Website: crate-barrel
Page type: receipt
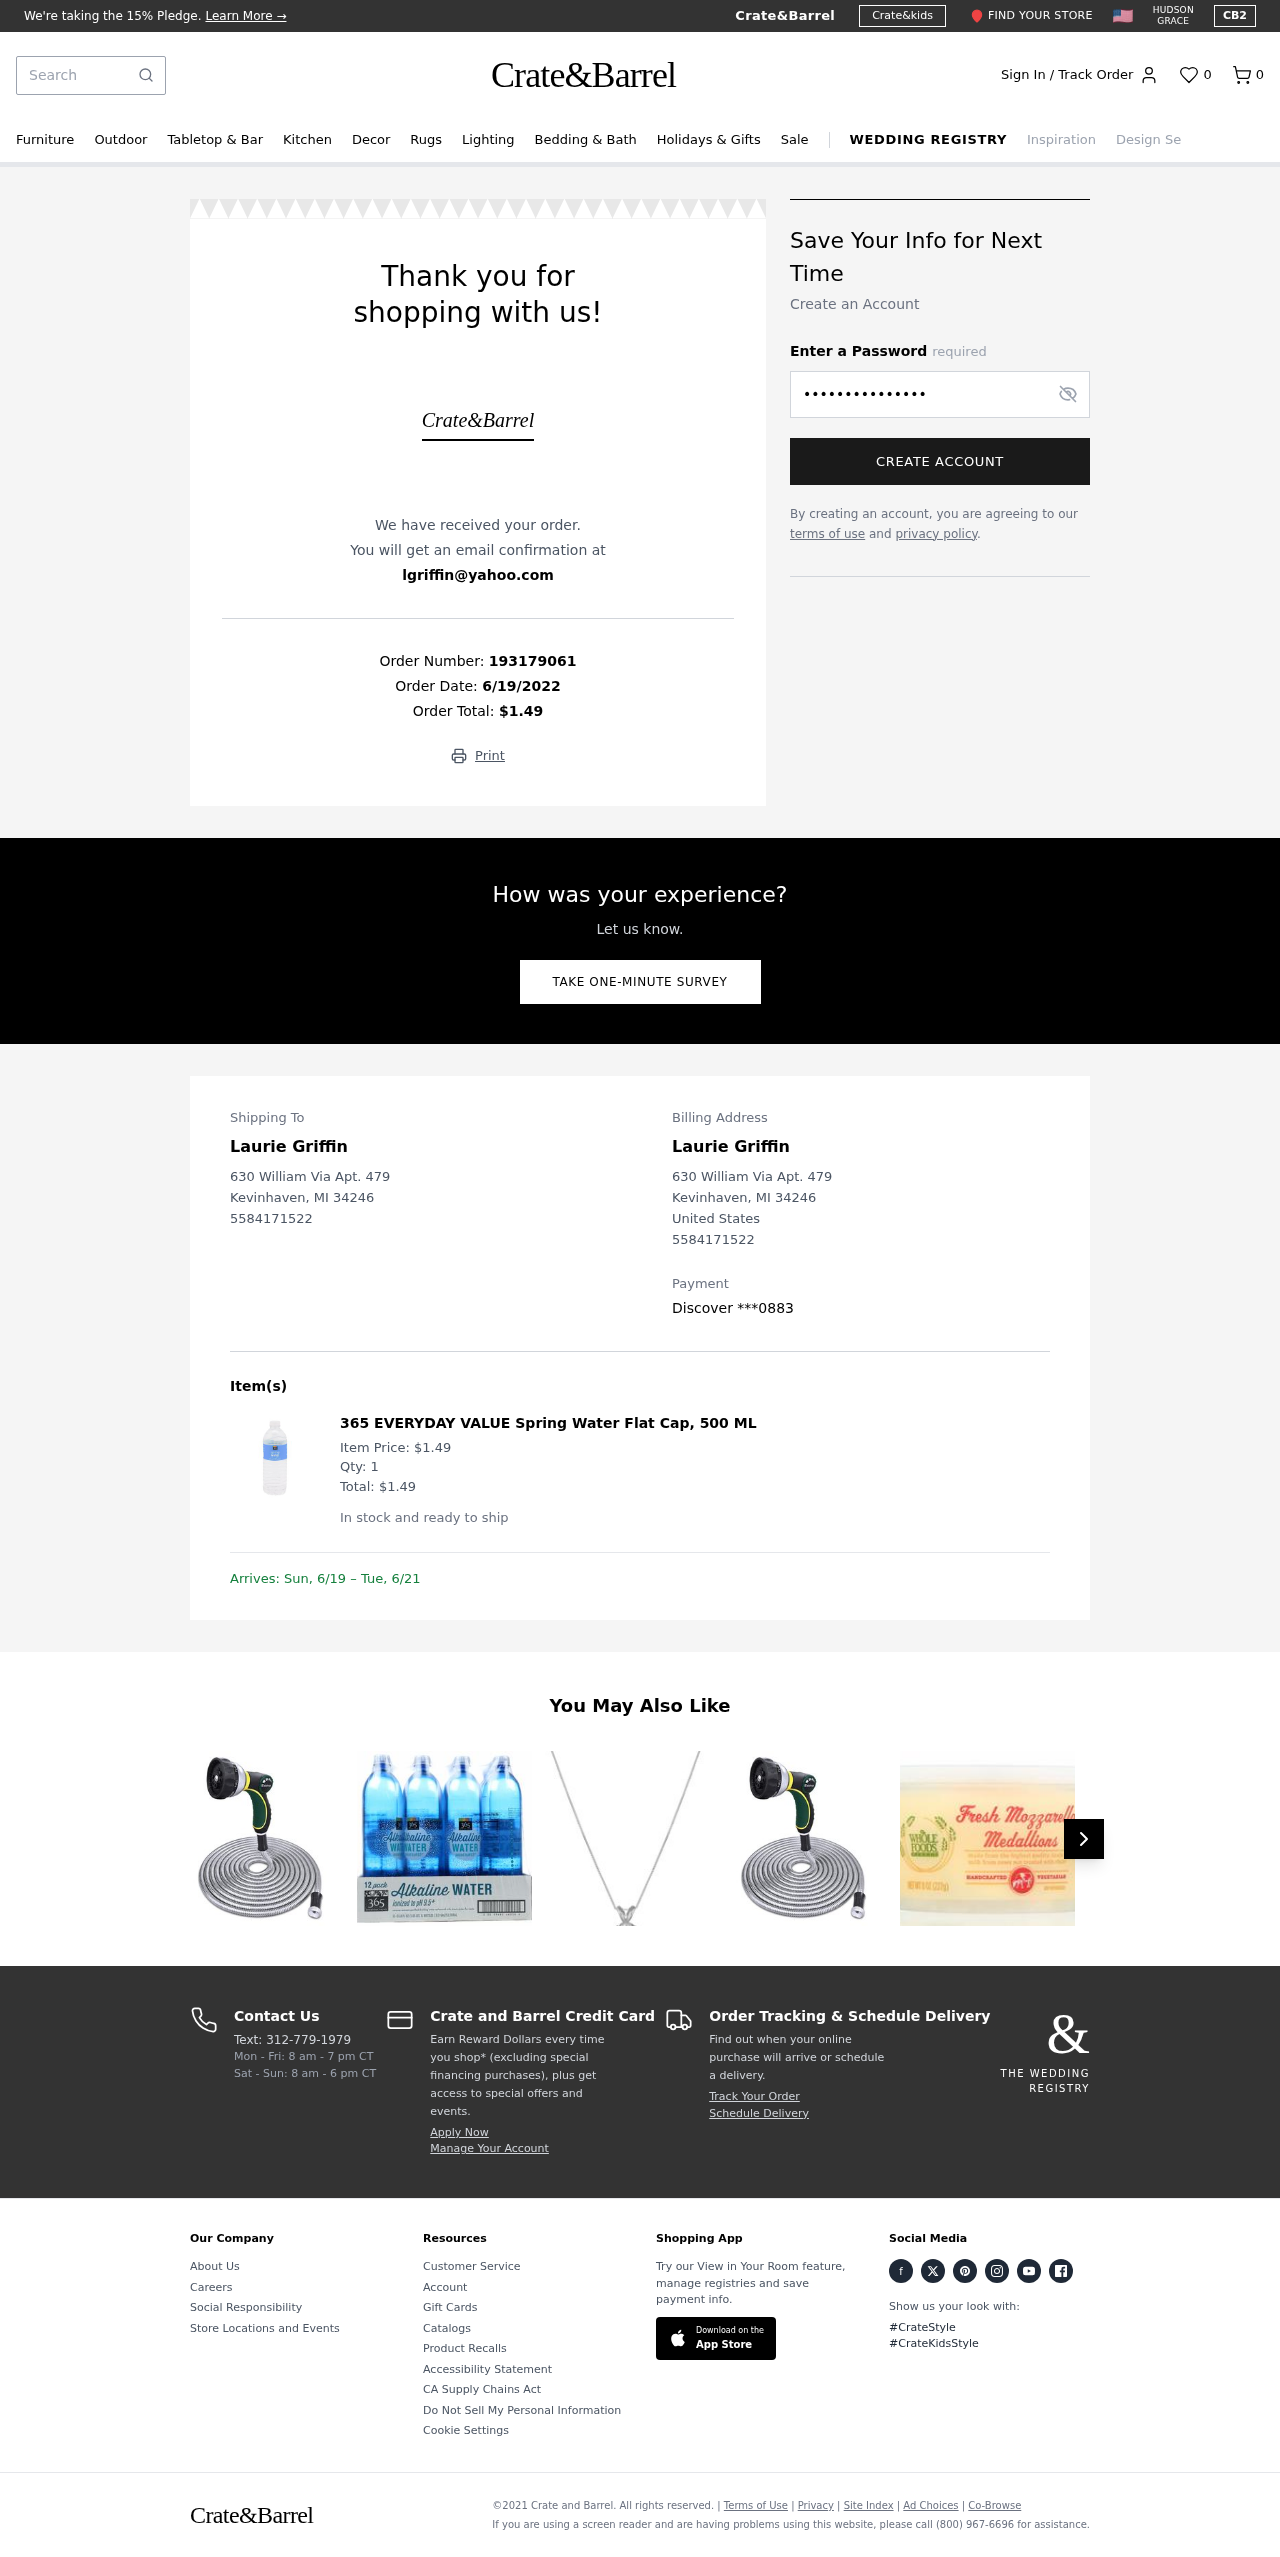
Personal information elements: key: PII_CARD_LAST4
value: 0883
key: PII_CARD_TYPE
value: Discover
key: PII_CITY
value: Kevinhaven
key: PII_COUNTRY
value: United States
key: PII_EMAIL
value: lgriffin@yahoo.com
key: PII_FULLNAME
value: Laurie Griffin
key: PII_PHONE
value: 5584171522
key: PII_POSTCODE
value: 34246
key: PII_STATE_ABBR
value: MI
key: PII_STREET
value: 630 William Via Apt. 479
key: PII_FULLNAME2
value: Laurie Griffin
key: PII_STREET2
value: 630 William Via Apt. 479
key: PII_CITY2
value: Kevinhaven
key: PII_STATE_ABBR2
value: MI
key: PII_POSTCODE2
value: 34246
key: PII_PHONE2
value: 5584171522
Product elements: key: PRODUCT1_NAME
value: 365 EVERYDAY VALUE Spring Water Flat Cap, 500 ML
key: PRODUCT1_PRICE
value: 1.49
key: PRODUCT1_QUANTITY
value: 1
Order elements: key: ORDER_NUM_ITEMS
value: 0
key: ORDER_ID
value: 193179061
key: ORDER_DATE
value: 6/19/2022
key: ORDER_TOTAL
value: $1.49
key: ORDER_ITEM_TOTAL
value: $1.49
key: ORDER_DELIVERY_DATE
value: Sun, 6/19 – Tue, 6/21
Search elements: key: HEADER_SEARCH
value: Search
Other elements: key: FAVORITES_COUNT
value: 0